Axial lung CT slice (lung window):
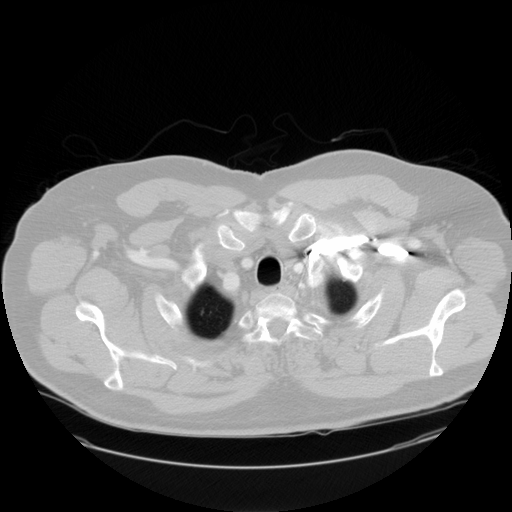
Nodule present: no